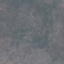
Land use / land cover class: HerbaceousVegetation